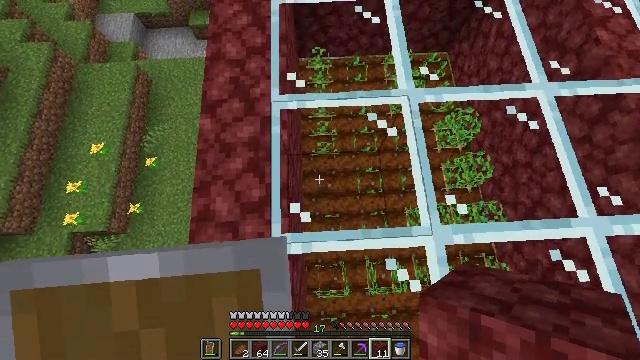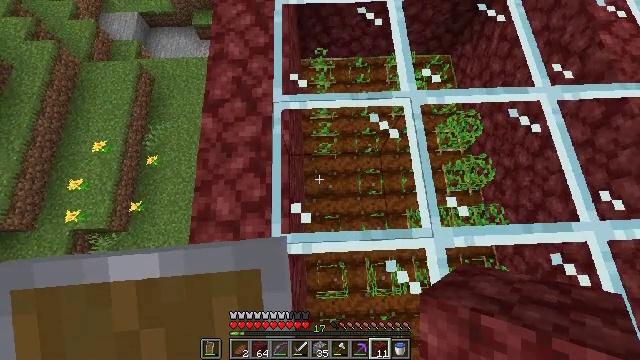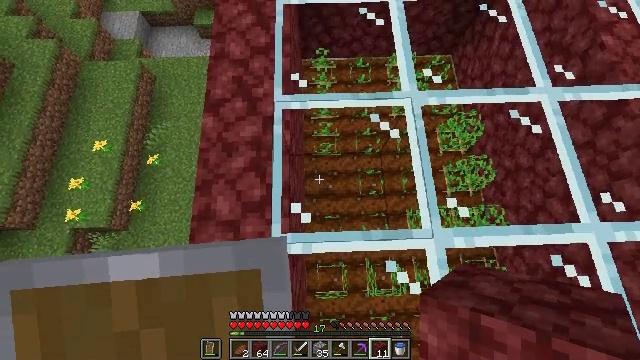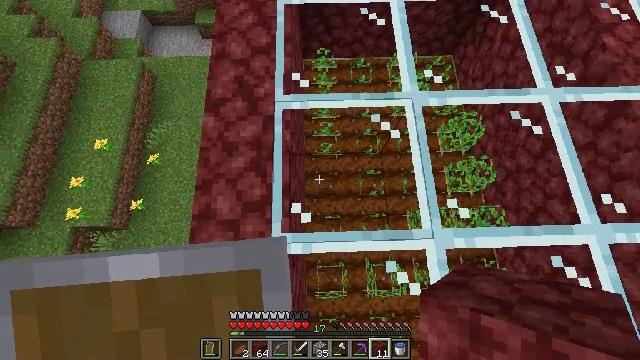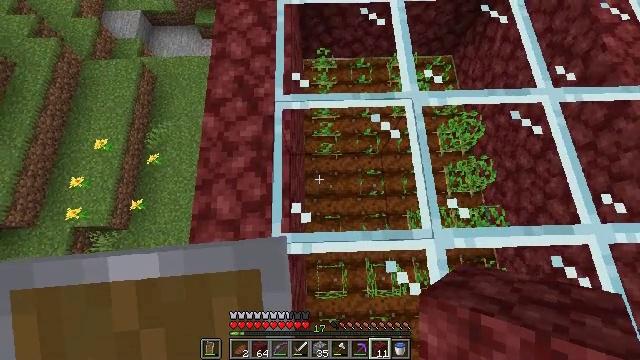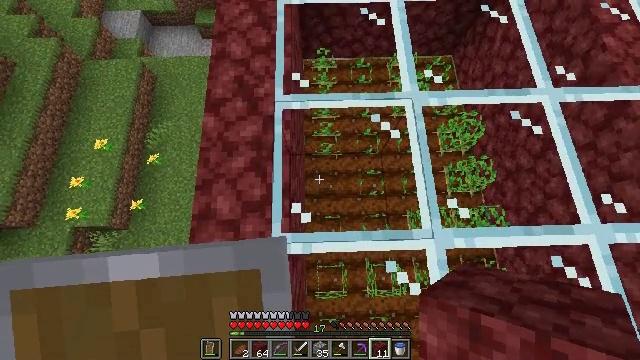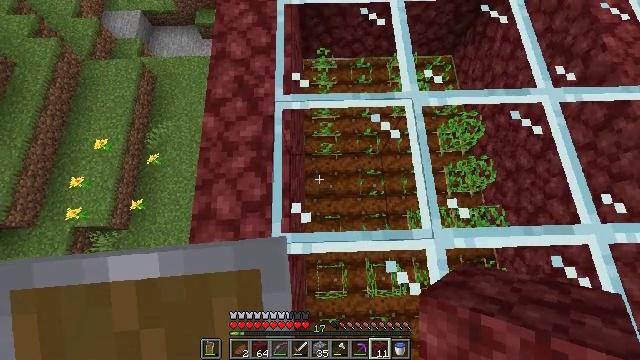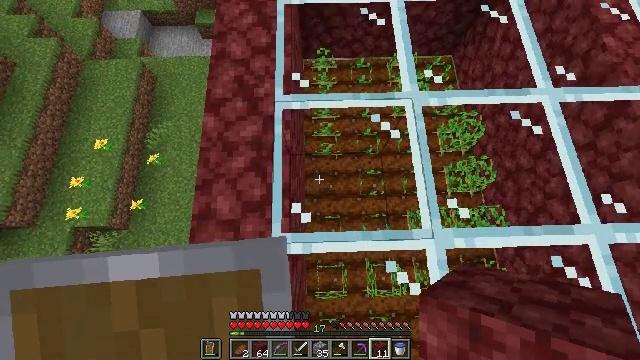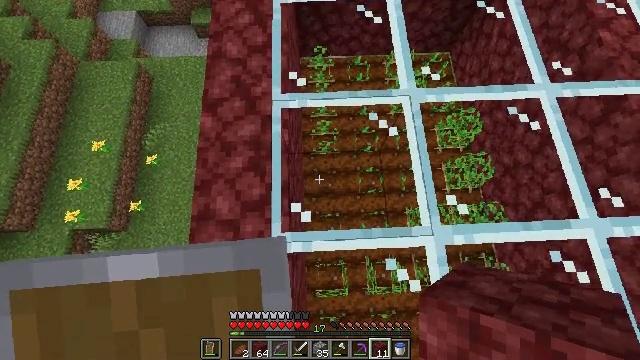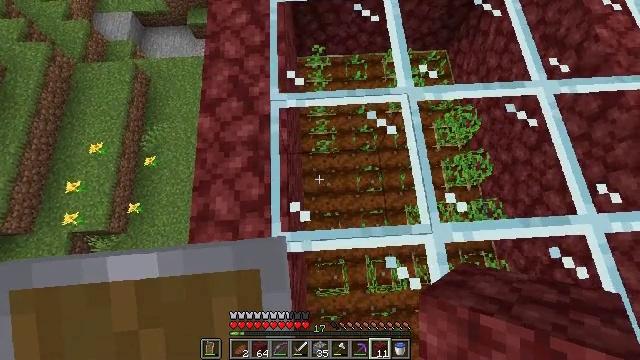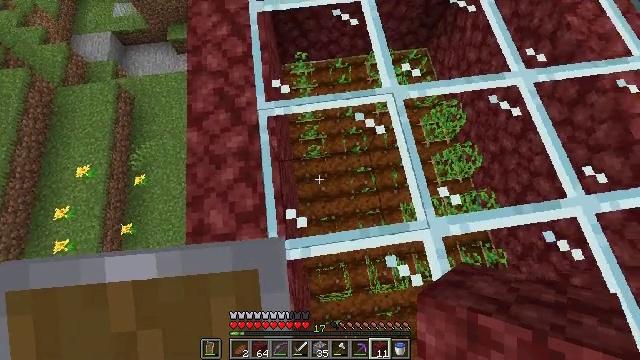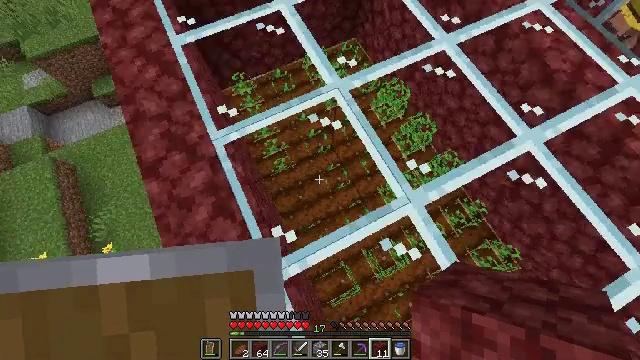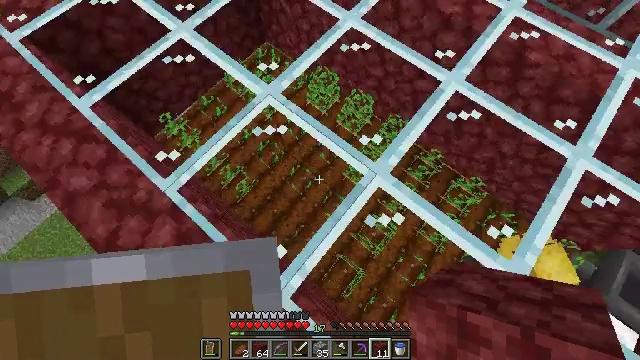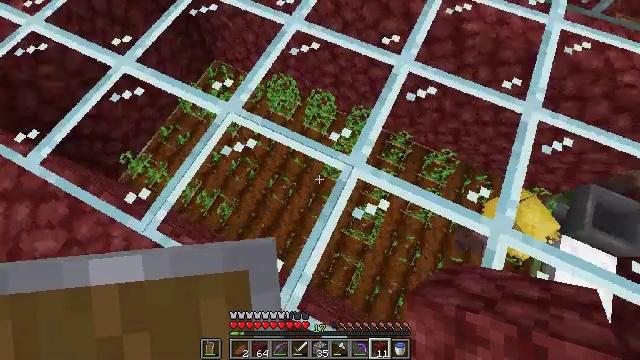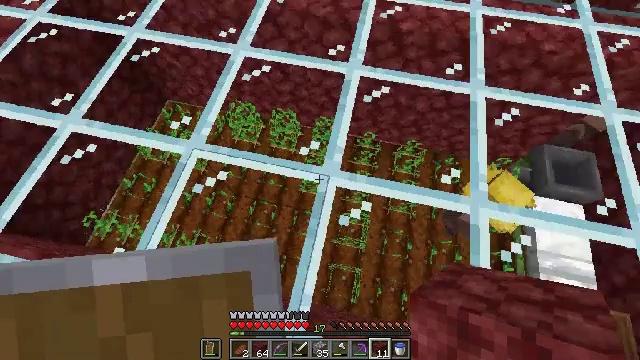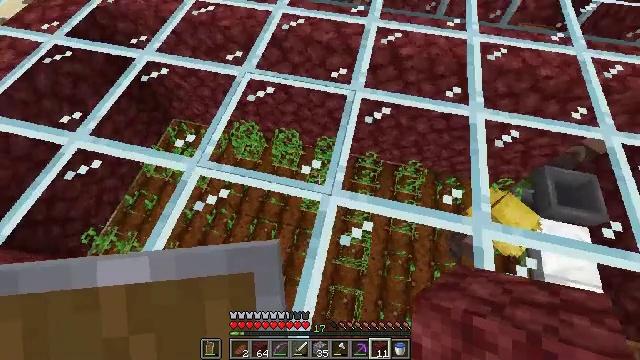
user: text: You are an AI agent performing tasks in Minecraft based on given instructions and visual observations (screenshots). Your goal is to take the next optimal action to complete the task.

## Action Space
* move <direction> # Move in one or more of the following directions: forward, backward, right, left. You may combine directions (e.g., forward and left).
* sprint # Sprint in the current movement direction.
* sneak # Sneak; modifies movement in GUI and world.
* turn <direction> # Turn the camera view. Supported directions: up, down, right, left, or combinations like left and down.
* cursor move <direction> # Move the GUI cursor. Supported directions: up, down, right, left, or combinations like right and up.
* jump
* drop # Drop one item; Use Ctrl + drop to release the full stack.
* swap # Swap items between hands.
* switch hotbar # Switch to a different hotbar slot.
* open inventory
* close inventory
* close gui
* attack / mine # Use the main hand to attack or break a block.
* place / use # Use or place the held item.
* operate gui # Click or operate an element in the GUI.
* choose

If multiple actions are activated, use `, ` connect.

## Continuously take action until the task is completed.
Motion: motion action
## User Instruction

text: Dig up potatoes from the soil.
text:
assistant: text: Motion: no_op
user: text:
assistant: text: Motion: no_op
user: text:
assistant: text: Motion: no_op
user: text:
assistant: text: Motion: no_op
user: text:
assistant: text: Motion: no_op
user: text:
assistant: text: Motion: no_op
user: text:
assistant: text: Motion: no_op
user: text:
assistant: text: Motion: no_op
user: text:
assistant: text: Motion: no_op
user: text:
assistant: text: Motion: turn right and up
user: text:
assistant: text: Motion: turn right and up
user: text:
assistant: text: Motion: turn right
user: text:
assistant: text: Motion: turn right
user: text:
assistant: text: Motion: turn right and up
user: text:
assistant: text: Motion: turn up
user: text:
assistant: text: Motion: no_op
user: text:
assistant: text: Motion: no_op
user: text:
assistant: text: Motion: turn right
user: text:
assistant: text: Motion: no_op
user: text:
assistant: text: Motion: no_op
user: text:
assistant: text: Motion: turn right and up
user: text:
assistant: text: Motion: turn right and up
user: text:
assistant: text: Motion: turn right and up
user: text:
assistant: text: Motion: turn right and up
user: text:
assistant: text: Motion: turn right
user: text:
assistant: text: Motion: no_op
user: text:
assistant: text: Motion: no_op
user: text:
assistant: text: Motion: turn right
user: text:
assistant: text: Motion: turn right and up
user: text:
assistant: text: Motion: move forward, turn right and up